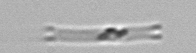
Label: Eucampia_morphytype1